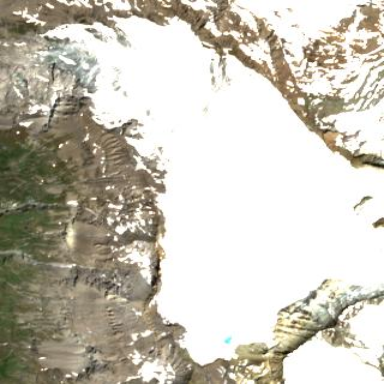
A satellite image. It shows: Stunning view of glacier.